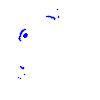
Particle: proton